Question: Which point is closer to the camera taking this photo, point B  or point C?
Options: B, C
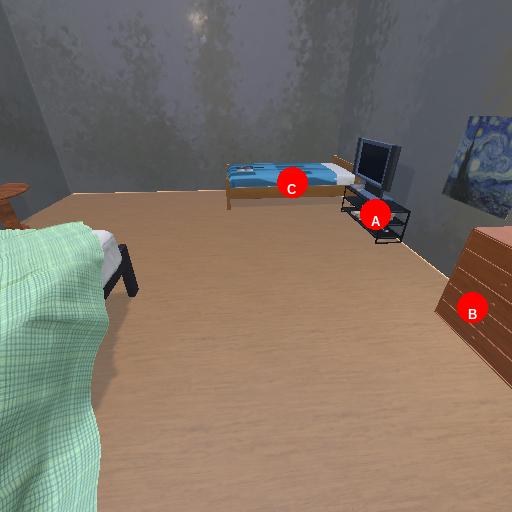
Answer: B